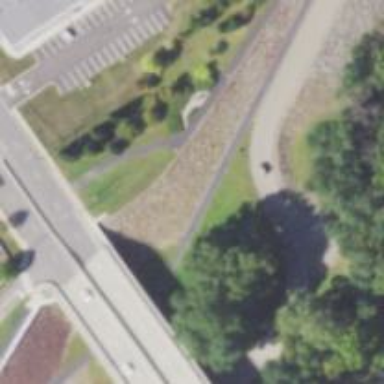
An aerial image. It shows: Asphalt path with embankment. The trail visibility is excellent.